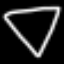
Label: diamond